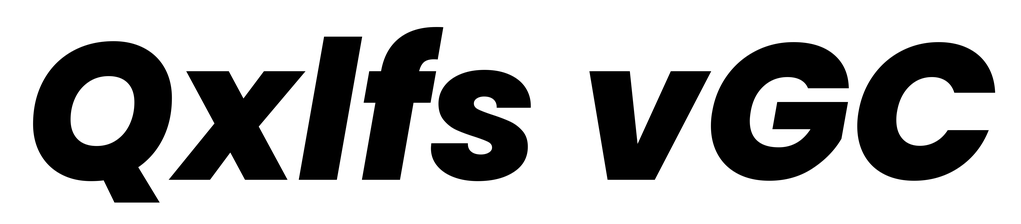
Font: Poppins-ExtraBoldItalic